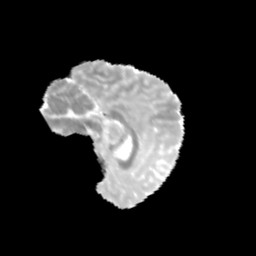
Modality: MD
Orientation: sagittal
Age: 12
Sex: male
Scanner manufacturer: siemens
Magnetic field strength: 3 T
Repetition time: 3.8 s
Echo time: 0.07 s